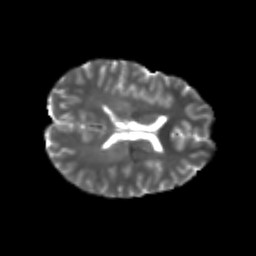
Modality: T2w
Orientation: axial
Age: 20
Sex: female
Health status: healthy
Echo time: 0.074 s